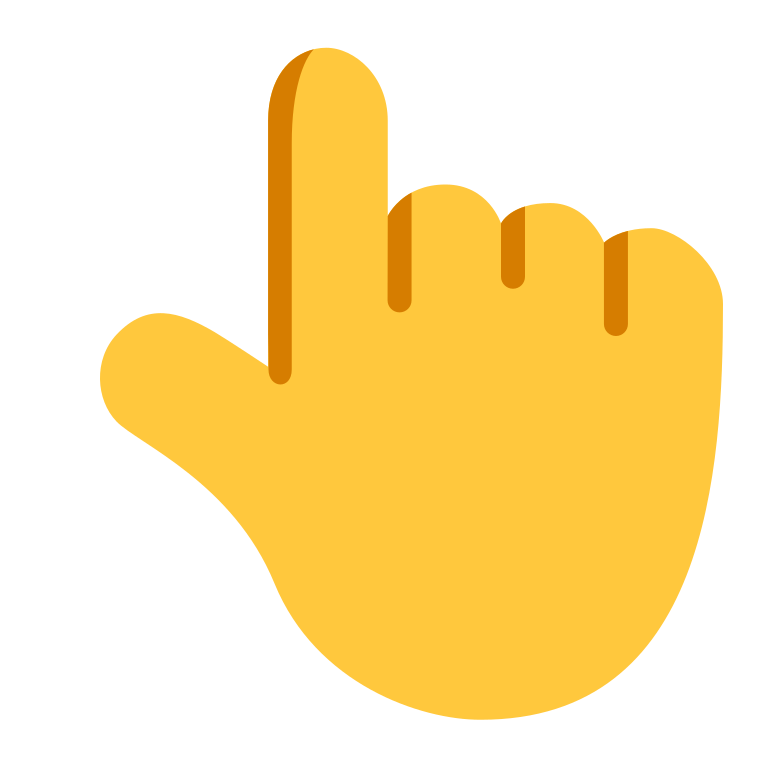
backhand index pointing up flat default